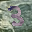
Label: 3